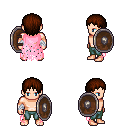
a pixel art fantasy rpg character, male body template, human, light skin, pink tattered cape, teal pants, brown plain hairstyle, white cloth bandages, shield, four views (front, back, left, right), 2x2 character sprite sheet, small pixel art, hard edges, no anti-aliasing